Question: My app was working before well, then i added 'admob framework' and now its crashing .
Please check the crash logs,

i have tried in Google but there is no result regarding this crash.
If i commented the contents inside 'viewDidAppear()' then app is working(not loading app part). But if am trying to load "admob" then its crashing.
---
### Code:
'''
-(void)viewDidAppear:(BOOL)animated{
if([Connectivity hasConnectivity]){
// [self loadAds];
NSTimer* myTimer = [NSTimer scheduledTimerWithTimeInterval: 15.0 target: self
selector: @selector(callAfterSixtySecond:) userInfo: nil repeats: YES];
}
}
-(void) callAfterSixtySecond:(NSTimer*) t
{
if([GMMConnectivity hasConnectivity]){
[self.adBanner removeFromSuperview];
[self loadAdmob];
}
}
-(void)loadAdmob{
CGPoint origin;
if(IS_RETINA){
if([[UIScreen mainScreen] bounds].size.height >500){
// NSLog(@"5");
origin = CGPointMake(0.0,
568-
CGSizeFromGADAdSize(kGADAdSizeSmartBannerPortrait).height);
}else{
// NSLog(@"4");
origin = CGPointMake(0.0,
(480)-
CGSizeFromGADAdSize(kGADAdSizeSmartBannerPortrait).height);
}
}else{
// NSLog(@"3");
origin = CGPointMake(0.0,
(460)-
CGSizeFromGADAdSize(kGADAdSizeSmartBannerPortrait).height);
}
// Use predefined GADAdSize constants to define the GADBannerView.
self.adBanner = [[GADBannerView alloc] initWithAdSize:kGADAdSizeSmartBannerPortrait
origin:origin]
;
// Note: Edit SampleConstants.h to provide a definition for kSampleAdUnitID
// before compiling.
self.adBanner.adUnitID = MY_BANNER_UNIT_ID;
self.adBanner.delegate = self;
[self.adBanner setRootViewController:self];
[self.view addSubview:self.adBanner];
self.adBanner.center =
CGPointMake(self.view.center.x, self.adBanner.center.y);
[self.adBanner loadRequest:[self createRequest]];
[self.view addSubview:adBanner_];
}
'''
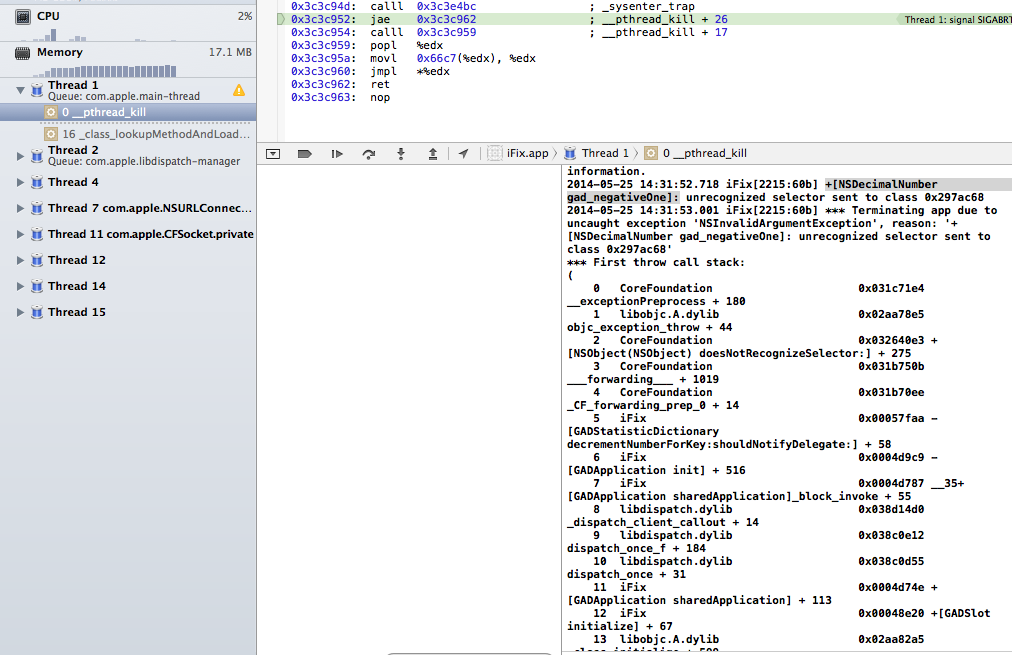
Answer: You need to add "" to of tab.
Good luck!